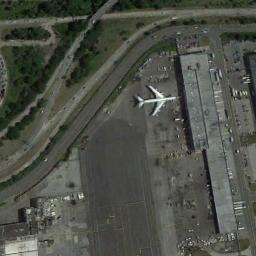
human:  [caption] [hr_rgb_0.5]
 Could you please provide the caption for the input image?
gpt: A white plane parked on one side of a long row of buildings .

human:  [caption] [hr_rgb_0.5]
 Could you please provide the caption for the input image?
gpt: A plane parked on the open area in front of a striped building and a road through this area and the lawn .

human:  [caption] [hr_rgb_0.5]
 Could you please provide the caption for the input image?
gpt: An airplane is parked in the open place beside the airport by the grass .

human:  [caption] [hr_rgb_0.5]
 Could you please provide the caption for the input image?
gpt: An airplane was parked on the airport beside the building and the grassland .

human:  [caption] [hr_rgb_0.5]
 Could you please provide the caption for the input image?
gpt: A plane is between the road and the building .